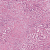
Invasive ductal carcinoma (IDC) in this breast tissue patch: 1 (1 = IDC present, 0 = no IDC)